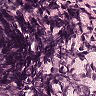
Metastatic tissue present: no